Question: I see only half of the shared memory array is assigned, when I use Nsight stepped after 's_f[sidx] = 5;'
'''
__global__ void BackProjectPixel(double* val,
double* projection,
double* focalPtPos,
double* pxlPos,
double* pxlGrid,
double* detPos,
double *detGridPos,
unsigned int nN,
unsigned int nS,
double perModDetAngle,
double perModSpaceAngle,
double perModAngle)
{
const double fx = focalPtPos[0];
const double fy = focalPtPos[1];
//extern __shared__ double s_f[64]; //
__shared__ double s_f[64]; //
unsigned int i = (blockIdx.x * blockDim.x) + threadIdx.x;
unsigned int j = (blockIdx.y * blockDim.y) + threadIdx.y;
unsigned int idx = j*nN + i;
unsigned int sidx = threadIdx.y * blockDim.x + threadIdx.x;
unsigned int threadsPerSharedMem = 64;
if (sidx < threadsPerSharedMem)
{
s_f[sidx] = 5;
}
__syncthreads();
//double * angle;
//
if (sidx < threadsPerSharedMem)
{
s_f[idx] = TriPointAngle(detGridPos[0], detGridPos[1],fx, fy, pxlPos[idx*2], pxlPos[idx*2+1], nN);
}
}
'''
Here is what I observed

I am wondering why there are only thirty-two 5? Shouldn't there be sixty-four 5 in 's_f'? Thanks.
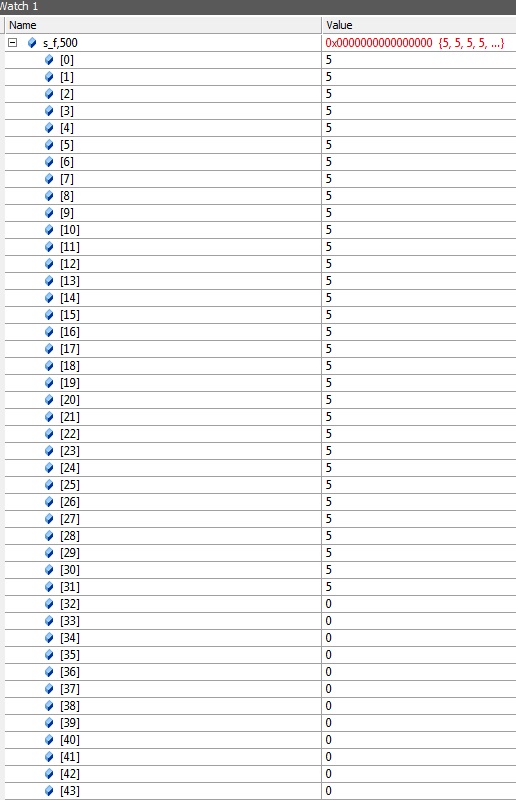
Answer: > I am wondering why there are only thirty-two 5?
There are 32 fives because as mete says, kernels are executed simultaneously only by groups of threads of size 32, so called warps in CUDA terminology.
> Shouldn't there be sixty-four 5 in s_f?
There be 64 fives after the synchronization barrier, i.e. '__syncthreads()'. So if you place your breakpoint on the first instruction after the '__syncthreads()' call, you'll see all fives. Thats because by that time all the warps from one block will finish execution of all the code prior to '__syncthreads()'.
> How can I see all warps with Nsight?
You can see values for all the threads easily by putting this into watchfield:
'''
s_f[sidx]
'''
Although 'sidx' value may become undefined due to optimizations, so I would better watch the value of:
'''
s_f[((blockIdx.y * blockDim.y) + threadIdx.y) * nN + (blockIdx.x * blockDim.x) + threadIdx.x]
'''
And indeed, if you want to investigate values for particular warp, then as Robert Crovella points out, you should use conditional breakpoints. If you want to break within the second warp, then something like this should work in case of two dimensional grid of two dimensional block (which I presume you are using):
'''
((blockIdx.x + blockIdx.y * gridDim.x) * (blockDim.x * blockDim.y) + (threadIdx.y * blockDim.x) + threadIdx.x) == 32
'''
Because 32 is the index of the first thread within the second warp. For other combinations of block and grid dimensions see <URL>.